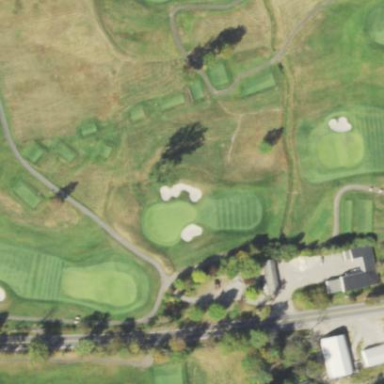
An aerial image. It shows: Area of rough grass used for golf.